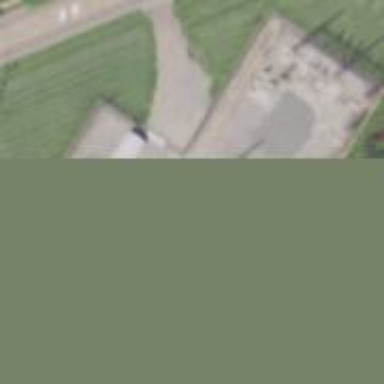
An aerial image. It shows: Power substation enclosed by fence.